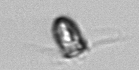
Label: Pyramimonas_morphotype1